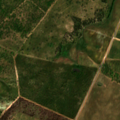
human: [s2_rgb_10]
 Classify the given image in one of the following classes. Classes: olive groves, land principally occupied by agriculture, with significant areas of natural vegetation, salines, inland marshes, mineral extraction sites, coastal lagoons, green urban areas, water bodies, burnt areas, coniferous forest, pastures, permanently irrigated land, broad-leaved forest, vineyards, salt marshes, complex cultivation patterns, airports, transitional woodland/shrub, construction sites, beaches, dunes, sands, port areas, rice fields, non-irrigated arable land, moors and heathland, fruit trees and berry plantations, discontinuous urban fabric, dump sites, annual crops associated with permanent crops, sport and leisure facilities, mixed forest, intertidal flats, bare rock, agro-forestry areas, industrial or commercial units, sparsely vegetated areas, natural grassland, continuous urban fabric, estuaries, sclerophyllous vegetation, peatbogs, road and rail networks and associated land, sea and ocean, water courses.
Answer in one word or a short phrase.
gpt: continuous urban fabric